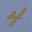
Label: 4